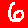
Digit: 6